Question: Can you please let me know how I can align the navbar dropdown with it's associated nav?

As you can see from the picture I have a 'class="dropdown-toggle" data-toggle="dropdown">About Us' and when ever I click on it the dropdown menu appears more toards the left side of the nav!
'''
<li class="dropdown open">
<a href="#" class="dropdown-toggle" data-toggle="dropdown">About Us <b class="caret"></b></a>
<ul class="dropdown-menu"> <li><a href="#">About Us</a></li>
<li class="divider"></li>
<li><a href="#">Programs</a></li>
<li class="divider"></li>
<li><a href="#">Kids News</a></li>
<li class="divider"></li>
<li><a href="#">Parents Login</a></li>
<li class="divider"></li>
<li><a href="#">Take a Tour</a></li>
</ul>
</li>
'''
Is there any way to allign it with the corner of it's nav toggle?
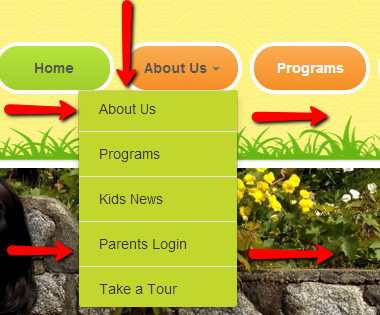
Answer: you need to add to your css code a line like that:
'''
.dropdown-menu{ top: ?; left:?}
'''
replace the '?' with the height of your navbar and test it. to fit your spectatives
By defect, the nav menu is aligned to the corner of the nav parent. you need to check your code.